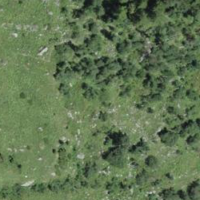
EUNIS habitat code: 23
Species observed at this site:
Arnica montana
Campanula barbata